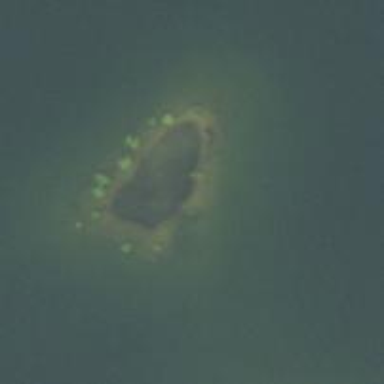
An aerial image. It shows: Islet.